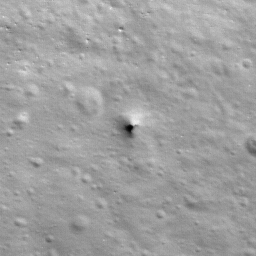
Pit: Stevinus 17
Host crater: Stevinus
Host type: impact_melt
Lunar coordinates: latitude -32.369, longitude 53.612